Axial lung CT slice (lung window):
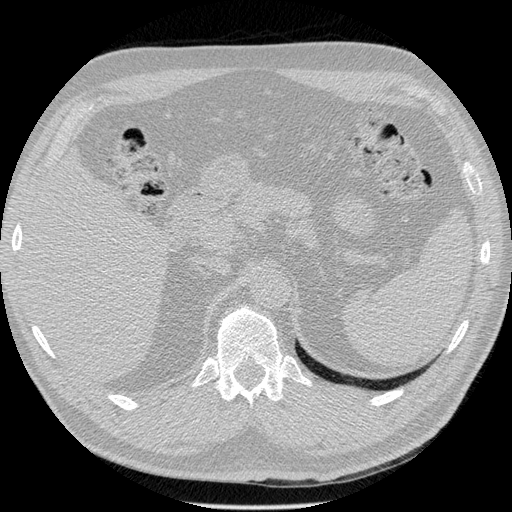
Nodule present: no